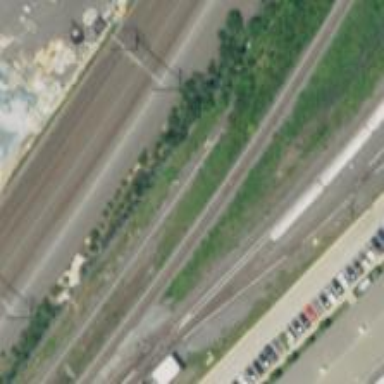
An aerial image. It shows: Yard area with electrified rail tracks.